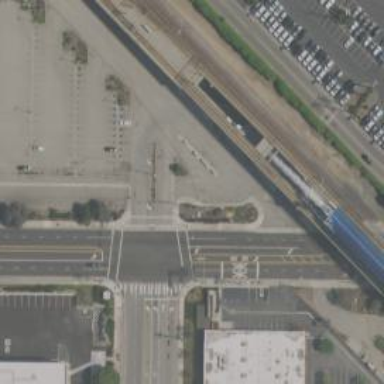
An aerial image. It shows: Asphalt footway with marked crossing lines.